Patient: sex M, age 76
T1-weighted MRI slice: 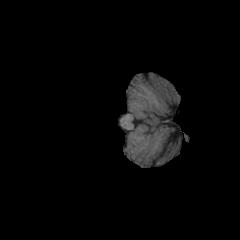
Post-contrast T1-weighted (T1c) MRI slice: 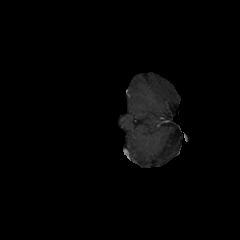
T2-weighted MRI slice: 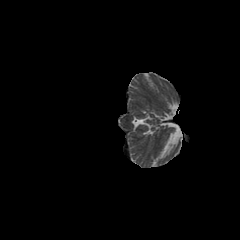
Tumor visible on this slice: no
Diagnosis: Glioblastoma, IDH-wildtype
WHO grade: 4